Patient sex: M
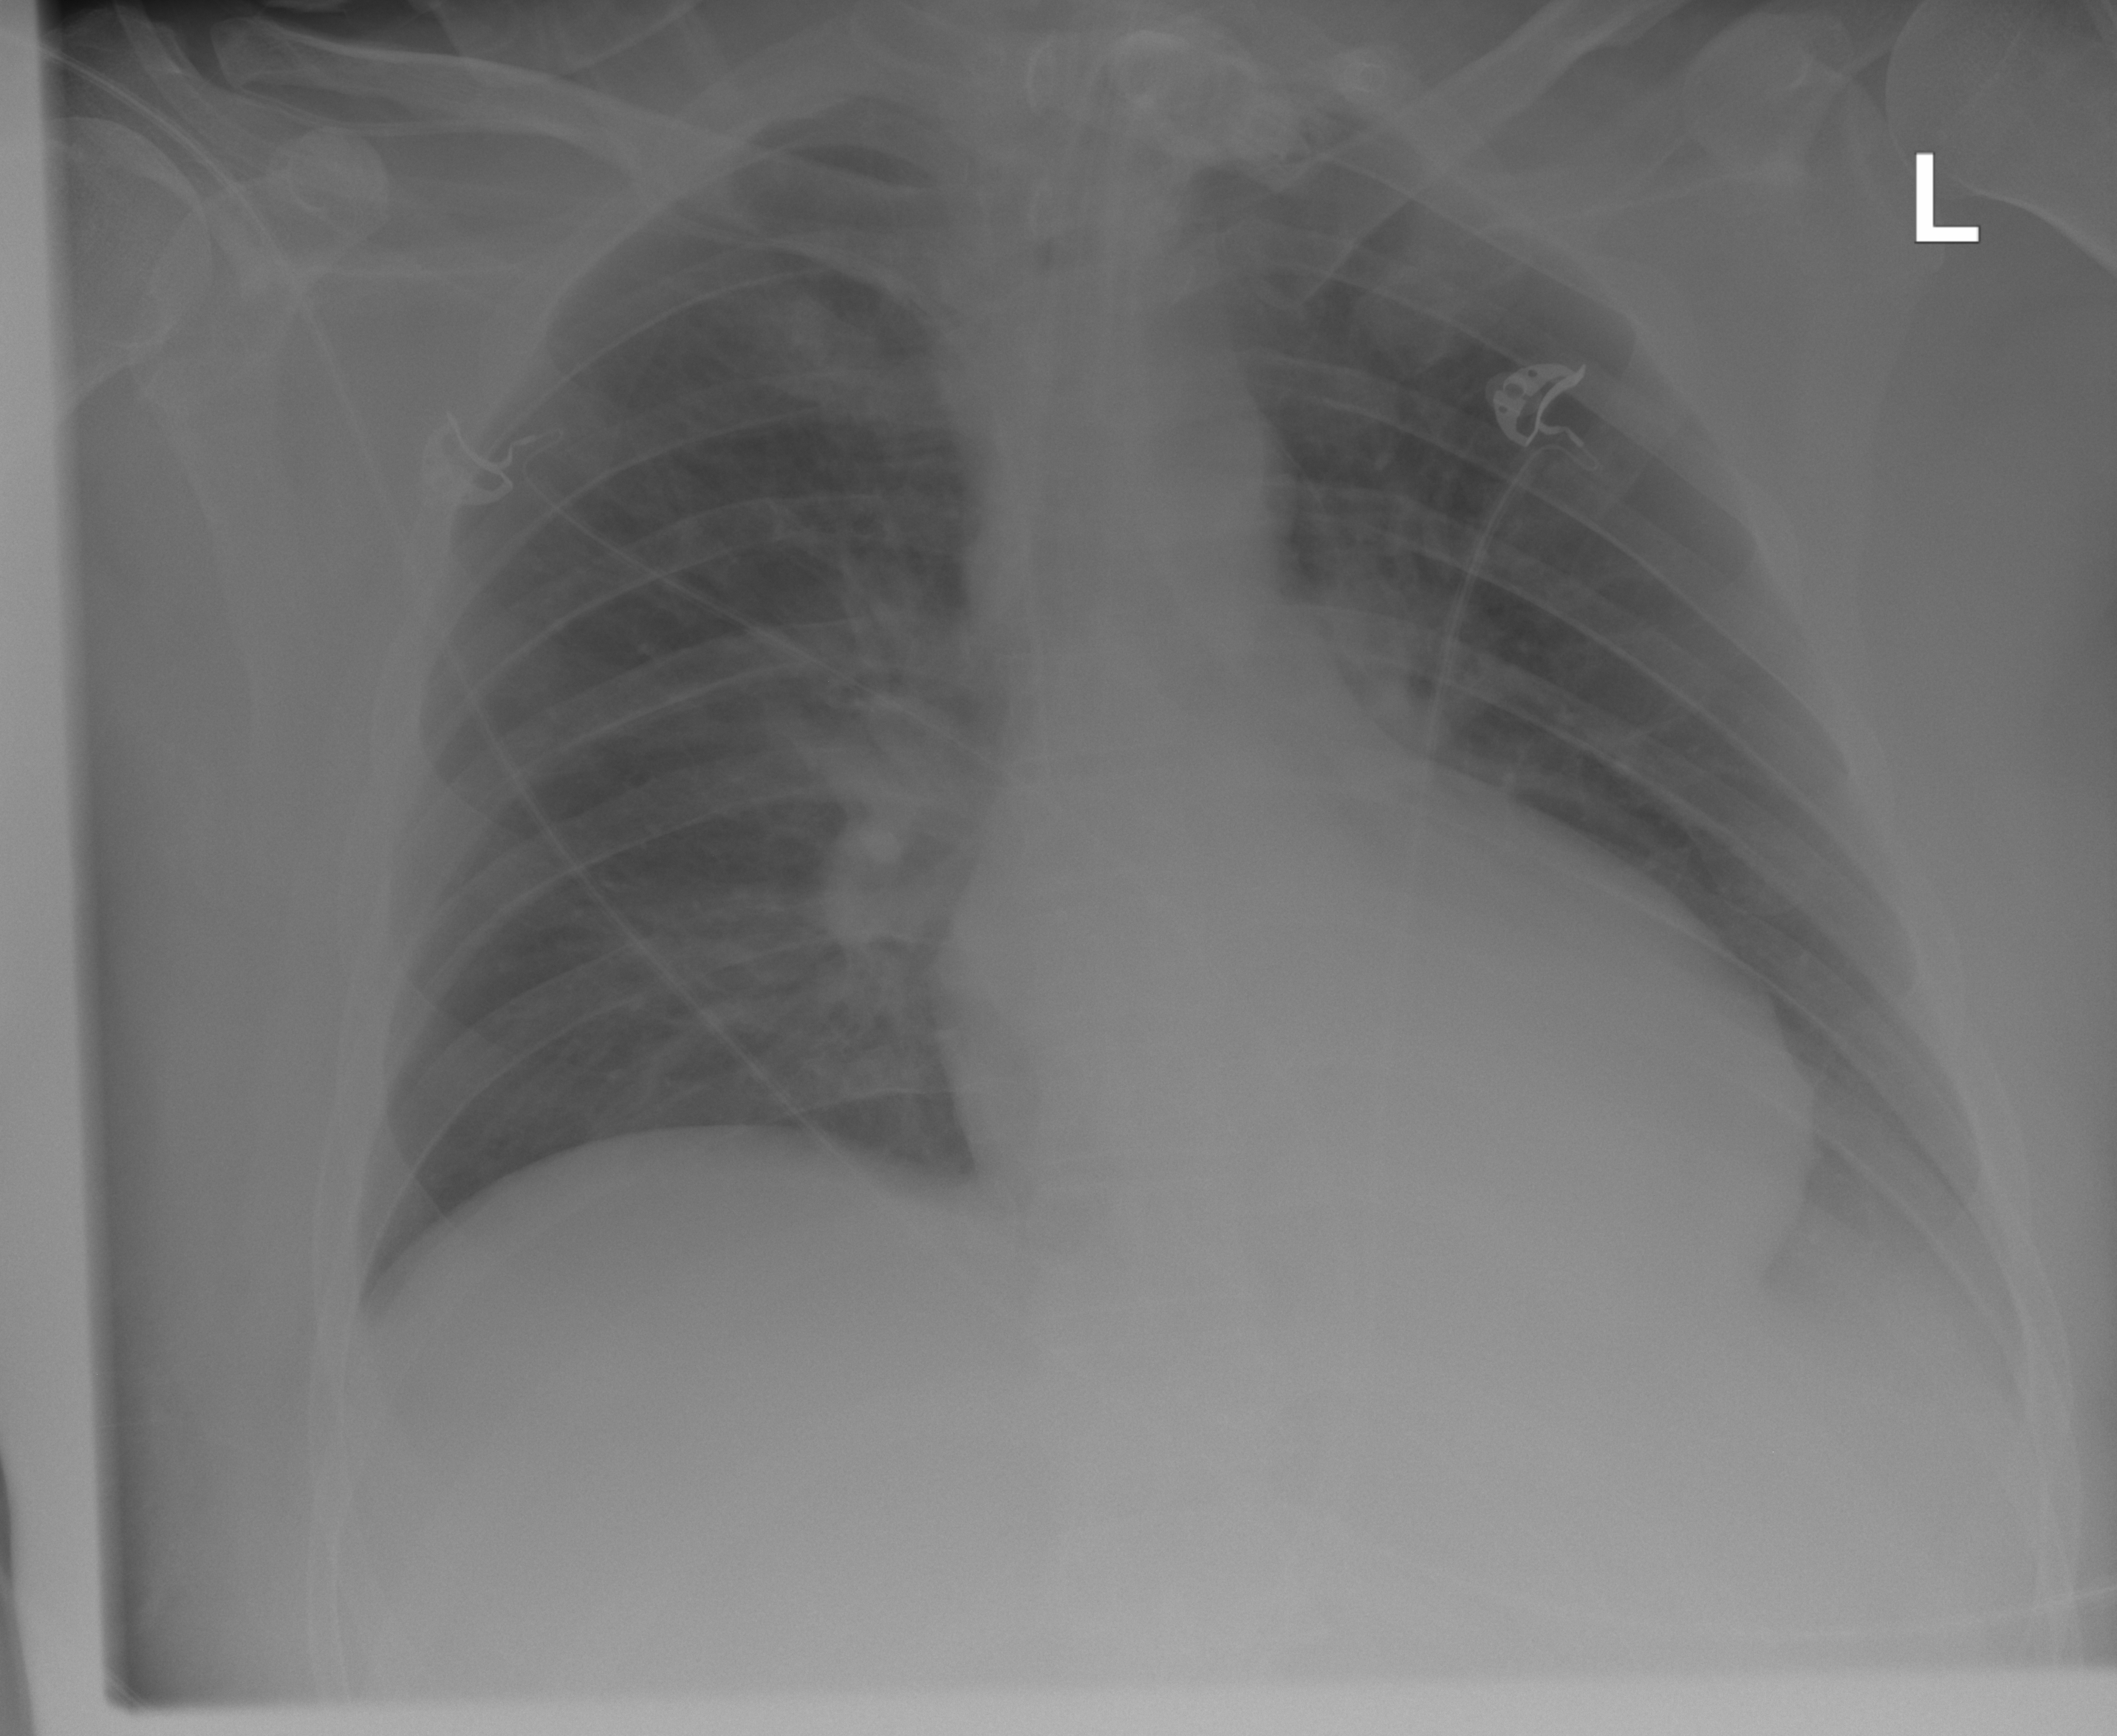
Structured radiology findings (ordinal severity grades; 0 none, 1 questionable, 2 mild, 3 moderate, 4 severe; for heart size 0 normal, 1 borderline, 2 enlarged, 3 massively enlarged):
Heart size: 0
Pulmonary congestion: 0
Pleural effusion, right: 0
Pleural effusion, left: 2
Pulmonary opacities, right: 0
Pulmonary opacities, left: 0
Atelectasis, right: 0
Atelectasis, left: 2